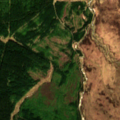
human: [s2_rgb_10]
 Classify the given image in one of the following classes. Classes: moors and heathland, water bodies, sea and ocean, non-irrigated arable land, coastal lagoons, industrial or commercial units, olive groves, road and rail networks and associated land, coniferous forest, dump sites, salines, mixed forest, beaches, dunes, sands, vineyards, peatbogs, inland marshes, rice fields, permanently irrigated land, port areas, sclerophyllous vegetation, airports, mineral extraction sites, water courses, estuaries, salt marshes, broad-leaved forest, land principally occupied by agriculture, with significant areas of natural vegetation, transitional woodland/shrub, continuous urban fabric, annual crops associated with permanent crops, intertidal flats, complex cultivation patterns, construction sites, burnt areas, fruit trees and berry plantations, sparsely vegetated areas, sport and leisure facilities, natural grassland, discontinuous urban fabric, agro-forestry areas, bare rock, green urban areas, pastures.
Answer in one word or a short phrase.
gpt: coniferous forest, moors and heathland, transitional woodland/shrub, peatbogs